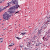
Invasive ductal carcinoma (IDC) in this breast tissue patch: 1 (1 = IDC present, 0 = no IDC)